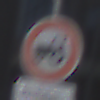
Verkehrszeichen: VerbotKraftfahrzeugeZuegeNichtSchneller25
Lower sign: SonstigeFahrzeugePersonengruppenFrei1
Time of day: MorningAfternoon
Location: Outdoor (Urban)
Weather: PartlyCloudy
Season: NotSpecified
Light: Natural